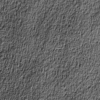
Label: not_dusty